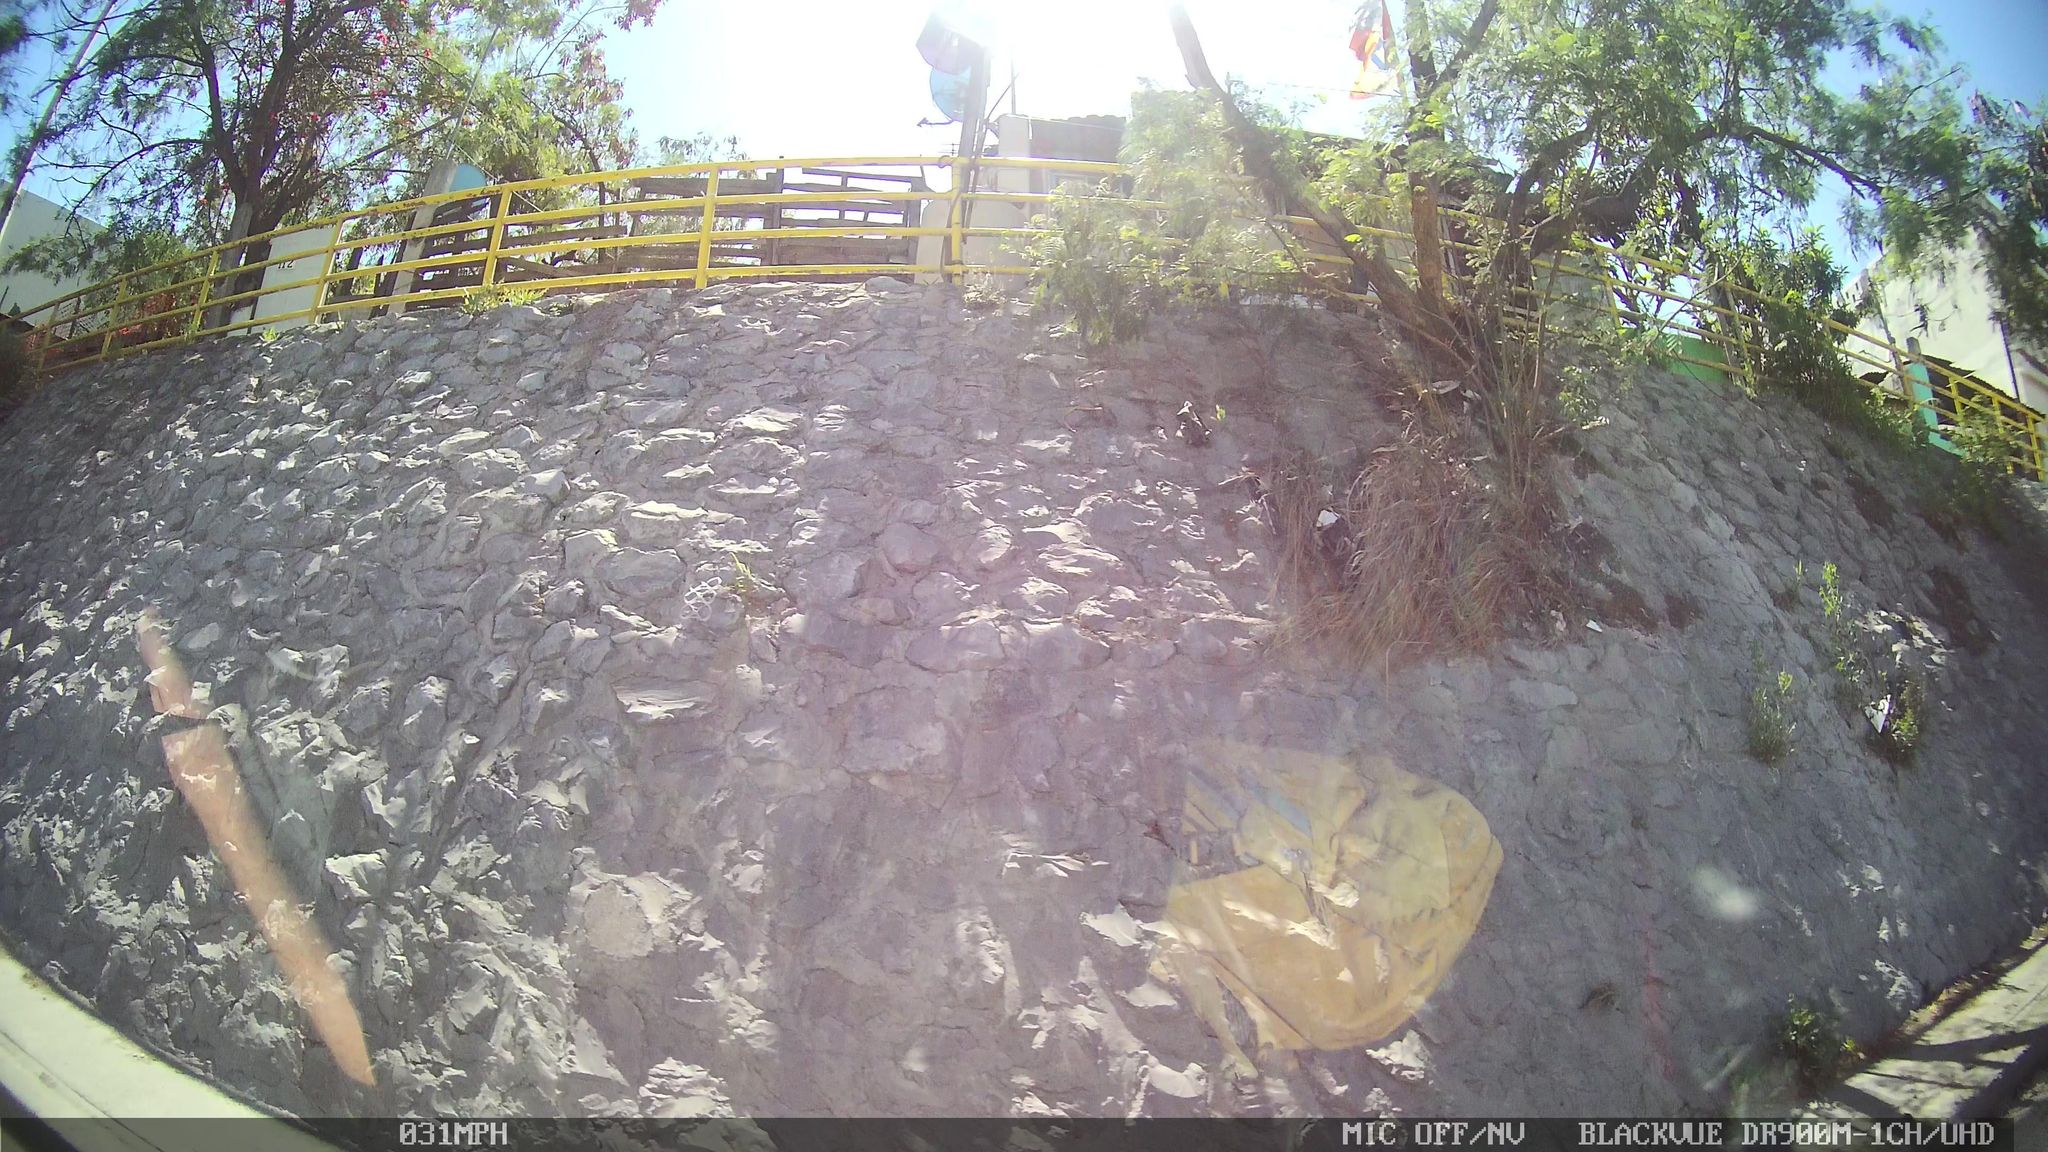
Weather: clear
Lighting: day
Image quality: slightly poor
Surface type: walking surface
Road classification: trunk
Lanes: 3
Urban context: urban centre
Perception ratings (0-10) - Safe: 0.85, Lively: 0.35, Beautiful: 7.6, Boring: 1.25, Depressing: 3.76, Wealthy: 3.25